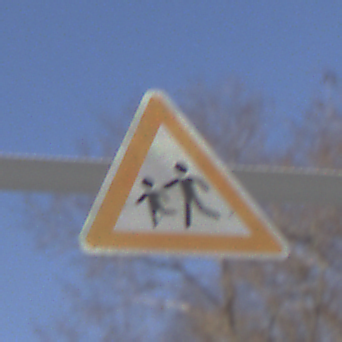
Verkehrszeichen: KinderRechts
Umgebung: Outdoor, Nature
Tageszeit: SunriseSunset
Wetter: Clear
Licht: Natural
Jahreszeit: NotSpecified
Kontrast: HighContrast